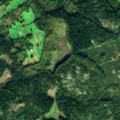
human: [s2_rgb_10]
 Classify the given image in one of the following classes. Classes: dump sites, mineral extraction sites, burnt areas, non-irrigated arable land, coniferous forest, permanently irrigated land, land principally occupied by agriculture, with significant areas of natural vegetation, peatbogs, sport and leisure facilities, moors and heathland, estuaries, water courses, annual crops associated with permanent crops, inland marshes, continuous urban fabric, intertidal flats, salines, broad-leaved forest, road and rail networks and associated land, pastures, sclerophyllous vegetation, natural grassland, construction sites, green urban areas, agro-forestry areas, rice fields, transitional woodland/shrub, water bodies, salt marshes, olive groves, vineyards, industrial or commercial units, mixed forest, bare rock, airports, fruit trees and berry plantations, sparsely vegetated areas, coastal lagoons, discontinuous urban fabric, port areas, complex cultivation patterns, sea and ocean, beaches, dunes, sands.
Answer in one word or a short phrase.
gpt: non-irrigated arable land, coniferous forest, mixed forest